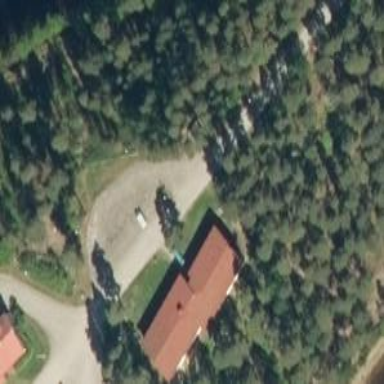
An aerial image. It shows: Dormitory building.